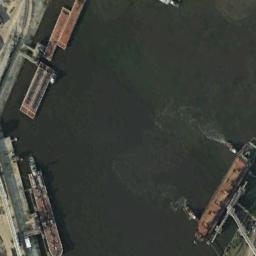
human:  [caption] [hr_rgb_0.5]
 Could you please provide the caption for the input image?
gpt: Several orange ships docked at the dock .

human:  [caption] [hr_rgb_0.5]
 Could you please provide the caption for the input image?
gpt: There are several ships at sea .

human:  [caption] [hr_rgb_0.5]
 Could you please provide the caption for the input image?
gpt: There is a big ship and a small ship in the green water .

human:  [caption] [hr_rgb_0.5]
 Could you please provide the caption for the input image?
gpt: Several ships are docked at the dock and the water is dark green .

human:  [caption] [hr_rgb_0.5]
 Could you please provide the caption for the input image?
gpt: There are two ships at the harbor .